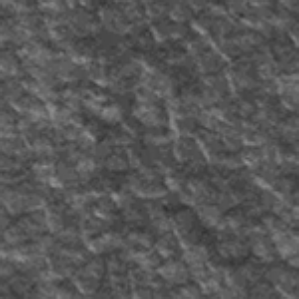
Label: frost